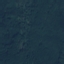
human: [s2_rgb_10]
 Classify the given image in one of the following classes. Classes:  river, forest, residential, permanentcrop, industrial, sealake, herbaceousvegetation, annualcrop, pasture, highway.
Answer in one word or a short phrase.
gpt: Forest